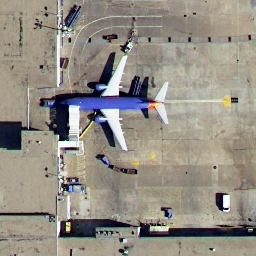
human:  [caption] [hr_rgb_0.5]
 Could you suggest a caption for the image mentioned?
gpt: An airplane is stopped at the airport .

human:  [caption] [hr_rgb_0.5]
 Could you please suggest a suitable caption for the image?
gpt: There is an airplane with purple fuselage stopped at the airport .

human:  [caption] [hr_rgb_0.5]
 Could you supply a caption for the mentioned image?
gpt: There is a purple airplane in the airport .

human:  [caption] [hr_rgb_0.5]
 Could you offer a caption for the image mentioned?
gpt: It is a purple airplane stopped at the airport .

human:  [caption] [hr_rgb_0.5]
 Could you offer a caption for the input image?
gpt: An airplane with purple fuselage is stopped at the airport .